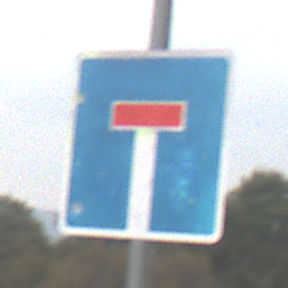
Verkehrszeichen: Sackgasse
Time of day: MorningAfternoon
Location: Outdoor (Nature)
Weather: Overcast
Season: NotSpecified
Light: Natural